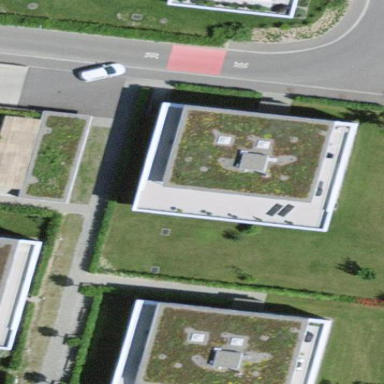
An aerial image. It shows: Flat-roofed apartment building.